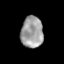
Tissue: prostate
Cell type: Myeloid cells
Senescence score: 0.3086
Nuclear area (px): 688
Mean DAPI intensity: 157.001